Question: I am using this code to make my form (FormBorderStyle=none) with rounded edges:
'''
[DllImport("Gdi32.dll", EntryPoint = "CreateRoundRectRgn")]
private static extern IntPtr CreateRoundRectRgn
(
int nLeftRect, // x-coordinate of upper-left corner
int nTopRect, // y-coordinate of upper-left corner
int nRightRect, // x-coordinate of lower-right corner
int nBottomRect, // y-coordinate of lower-right corner
int nWidthEllipse, // height of ellipse
int nHeightEllipse // width of ellipse
);
public Form1()
{
InitializeComponent();
Region = System.Drawing.Region.FromHrgn(CreateRoundRectRgn(0, 0, Width, Height, 20, 20));
}
'''
And this to set a custom border on the Paint event:
'''
ControlPaint.DrawBorder(e.Graphics, this.ClientRectangle, Color.Black, 5, ButtonBorderStyle.Solid, Color.Black, 5, ButtonBorderStyle.Solid, Color.Black, 5, ButtonBorderStyle.Solid, Color.Black, 5, ButtonBorderStyle.Solid);
'''
But see this .
The inside form rectangle doesn't have rounded edges.
How can I make the blue inside form rectangle to have rounded edge too so it wont look like the screenshot?
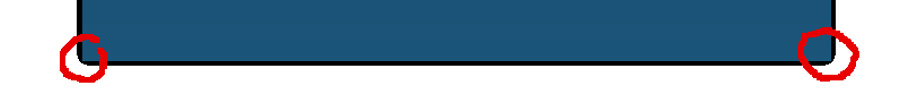
Answer: The Region propery simply cuts off the corners. To have a true rounded corner you will have to draw the rounded rectangles.
<URL>
It might be easier to draw an image of the shape you want and put that on the transparent form. Easier to draw but cannot be resized.